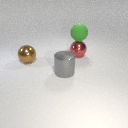
large green rubber sphere above large red metal sphere